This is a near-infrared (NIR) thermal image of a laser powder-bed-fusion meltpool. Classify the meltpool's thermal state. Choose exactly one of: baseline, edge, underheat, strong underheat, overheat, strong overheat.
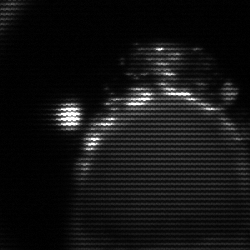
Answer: edge